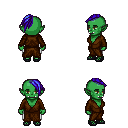
a pixel art fantasy rpg character, female body template, orc, green skin, brown robe, white pants, blue long mohawk hairstyle, ghillies, four views (front, back, left, right), 2x2 character sprite sheet, small pixel art, hard edges, no anti-aliasing